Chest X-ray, PA view. Patient: 56 years old, sex M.
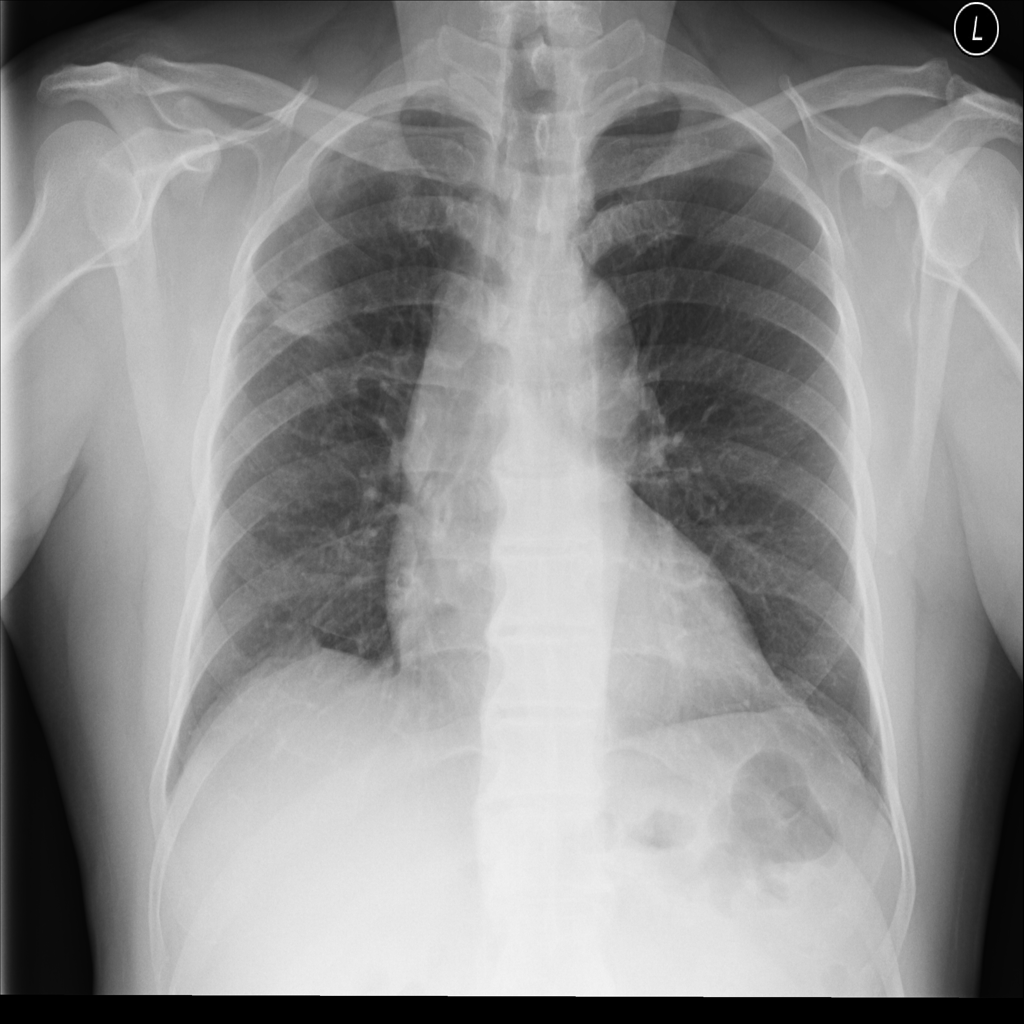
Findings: Mass